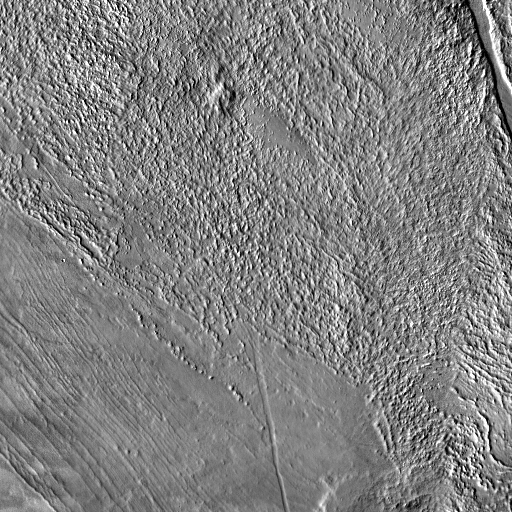
Crater classes present: Background